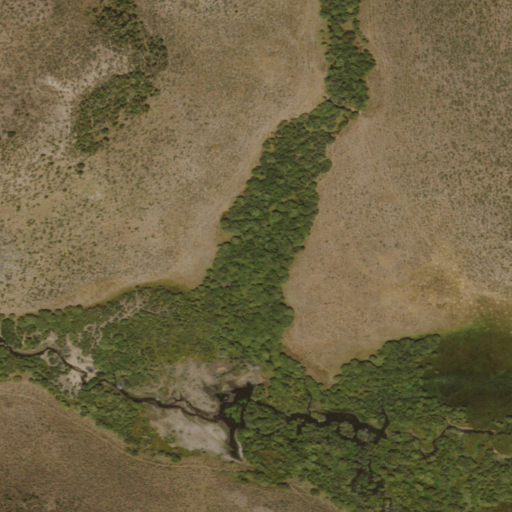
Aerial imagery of valley in Nevada named Ramsey Draw containing shrub and woody wetlands